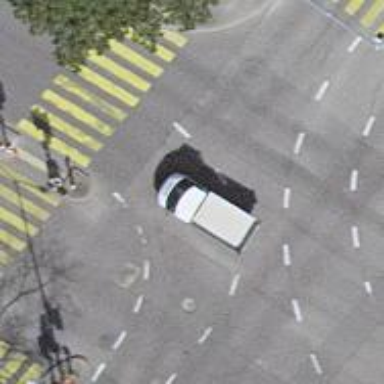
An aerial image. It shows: Road with traffic signals.